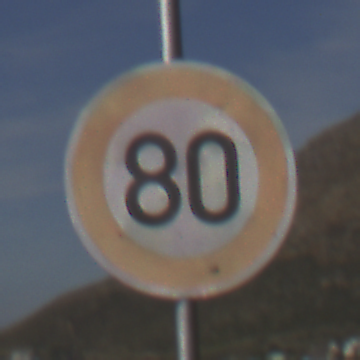
Verkehrszeichen: Geschwindigkeit80
Umgebung: Outdoor, RoadRail
Tageszeit: MorningAfternoon
Wetter: PartlyCloudy
Licht: Natural
Jahreszeit: NotSpecified
Kontrast: HighContrast